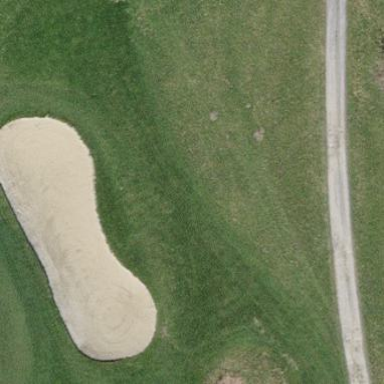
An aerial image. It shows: Golf bunker filled with sandy terrain.